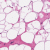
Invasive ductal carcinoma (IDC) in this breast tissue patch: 0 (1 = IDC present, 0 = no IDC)